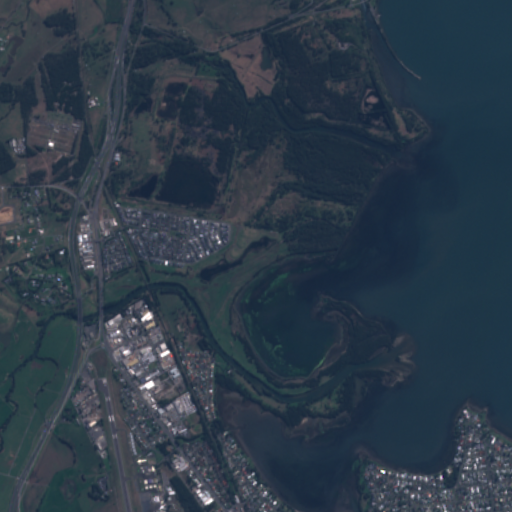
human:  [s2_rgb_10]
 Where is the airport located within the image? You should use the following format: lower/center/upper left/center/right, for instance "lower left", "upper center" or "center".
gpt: The airport is located in the lower left of the image.
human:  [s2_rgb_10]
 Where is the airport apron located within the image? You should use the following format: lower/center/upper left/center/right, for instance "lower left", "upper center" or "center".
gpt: The airport apron is located in the lower left of the image.
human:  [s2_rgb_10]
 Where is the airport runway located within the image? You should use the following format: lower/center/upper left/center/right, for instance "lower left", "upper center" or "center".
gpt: The airport runway is located in the lower left of the image.
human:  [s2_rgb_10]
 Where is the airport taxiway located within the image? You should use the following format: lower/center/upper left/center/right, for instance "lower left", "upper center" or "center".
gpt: The airport taxiway is located in the lower left of the image.
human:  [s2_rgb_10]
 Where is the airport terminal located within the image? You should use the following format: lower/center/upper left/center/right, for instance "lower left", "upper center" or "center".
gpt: The airport terminal is located in the lower left of the image.
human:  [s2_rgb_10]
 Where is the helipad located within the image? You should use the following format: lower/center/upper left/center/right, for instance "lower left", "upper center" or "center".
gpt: The helipad is located in the lower left of the image.
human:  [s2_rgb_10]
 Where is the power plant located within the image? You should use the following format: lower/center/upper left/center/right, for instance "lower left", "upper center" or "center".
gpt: The power plant is located in the upper right of the image.
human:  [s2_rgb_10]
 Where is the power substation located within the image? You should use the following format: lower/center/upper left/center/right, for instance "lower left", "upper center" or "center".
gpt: The power substation is located in the upper left of the image.
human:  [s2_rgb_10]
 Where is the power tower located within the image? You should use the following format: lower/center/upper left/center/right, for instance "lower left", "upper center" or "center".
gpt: There is no power tower in the image.